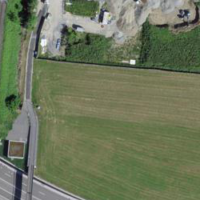
EUNIS habitat code: 55
Species observed at this site:
Milvus milvus